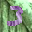
Label: 3